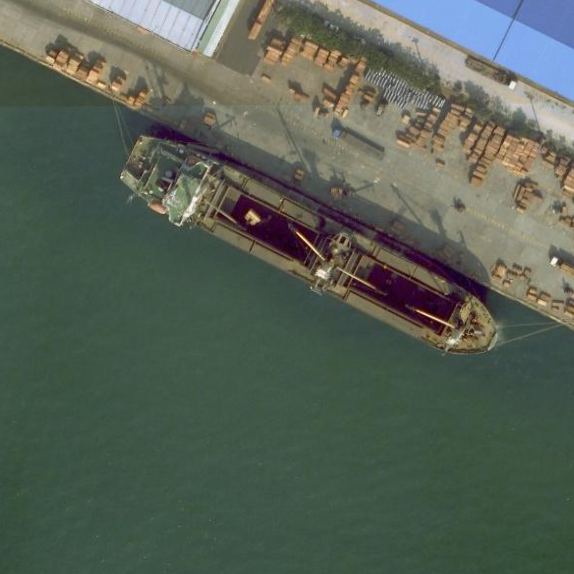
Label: Cargo_ship